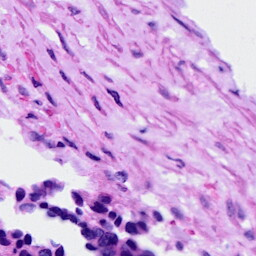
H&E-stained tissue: Ovarian